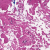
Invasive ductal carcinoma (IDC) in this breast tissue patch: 0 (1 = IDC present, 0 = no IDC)